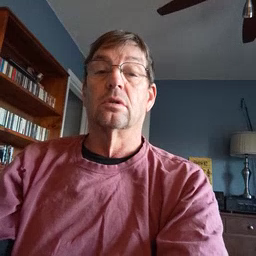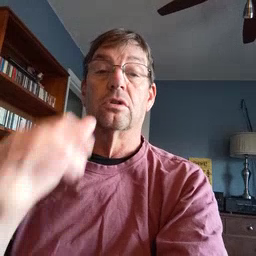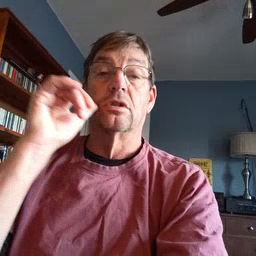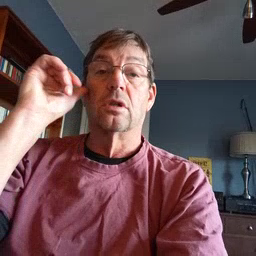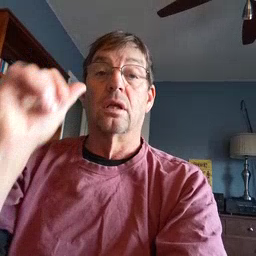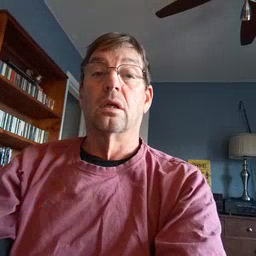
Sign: yesterday